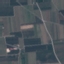
Land use / land cover class: PermanentCrop